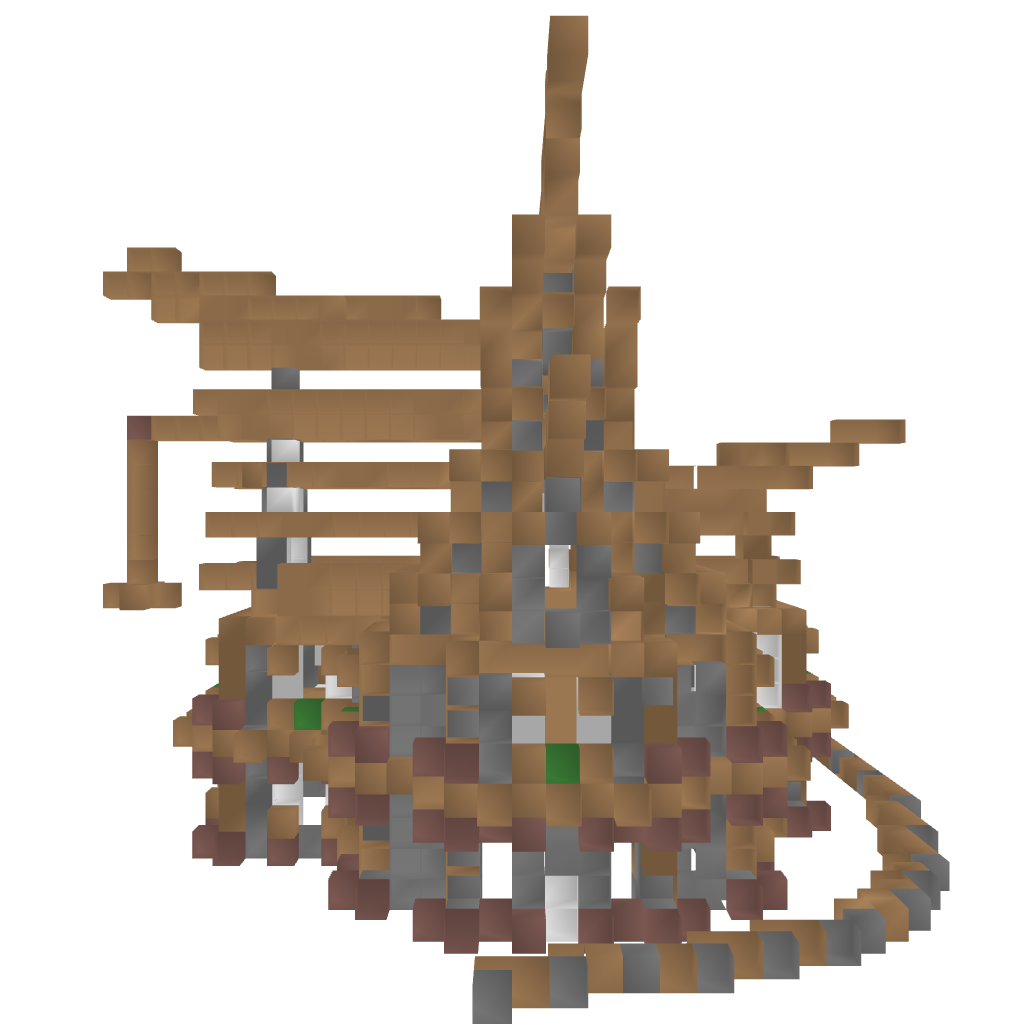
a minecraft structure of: Nordic house #2 bad low quality